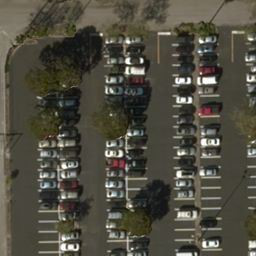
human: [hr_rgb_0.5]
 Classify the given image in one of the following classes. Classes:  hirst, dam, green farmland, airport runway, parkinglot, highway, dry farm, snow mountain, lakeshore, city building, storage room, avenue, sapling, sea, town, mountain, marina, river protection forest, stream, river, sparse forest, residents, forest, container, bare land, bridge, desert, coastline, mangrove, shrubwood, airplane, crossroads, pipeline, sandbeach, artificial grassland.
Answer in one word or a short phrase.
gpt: parkinglot